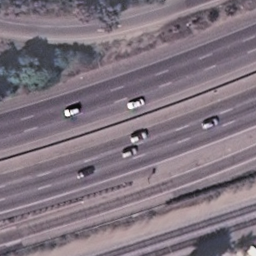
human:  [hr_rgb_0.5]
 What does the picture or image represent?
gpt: freeway